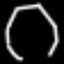
Label: octagon